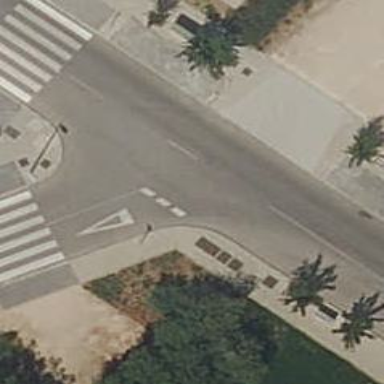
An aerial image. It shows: Road with "give way" sign.